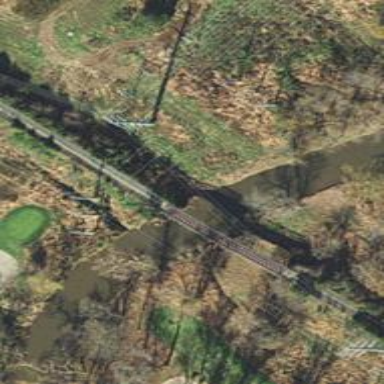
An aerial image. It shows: Abandoned railway bridge over cycleway road.